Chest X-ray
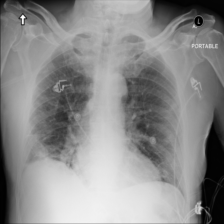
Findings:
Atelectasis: positive
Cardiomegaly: negative
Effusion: negative
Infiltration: negative
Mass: negative
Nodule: negative
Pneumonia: negative
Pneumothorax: negative
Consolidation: negative
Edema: negative
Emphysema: negative
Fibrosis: negative
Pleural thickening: negative
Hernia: negative